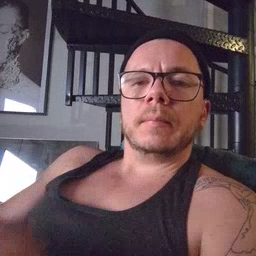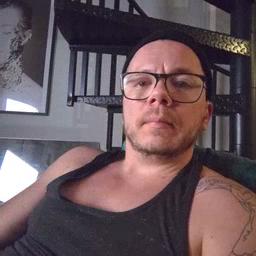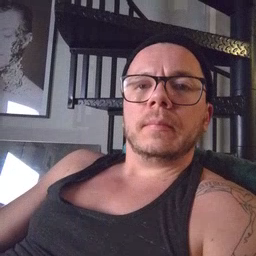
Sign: stuck